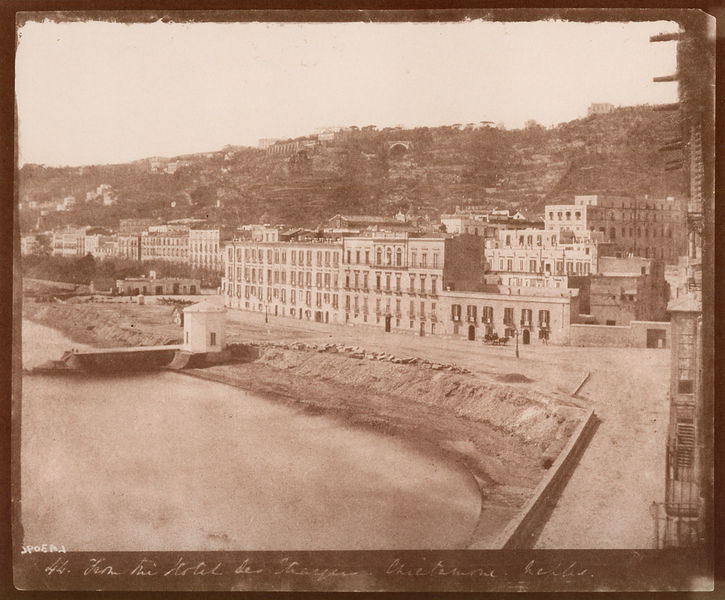
Titel: Blick vom „Hotel des Etrangers“, Chiatomone, Naples
Künstler: Calvert R. Jones
Schlagwörter: berg, meer, wasser, bäume, fluss, landschaft, see, stadt, ufer, strasse, zeichnung, gebäude, haus, weg, alt, barock, häuser, hügel, natur, pferd, schrift, ort, berge, hang, modern, tag, kutsche, hafen, kai, promenade, steg, treppen, hotel, deutsch, foto, fotografie, stich, asphalt, schwarzweiß, text, schritt, untertitel, mittelalter, zeit, kupferstich, nummer, beschriftet, chamois, sanatorium, kurort, venedig, berlin oder 2 er weltkrieg?